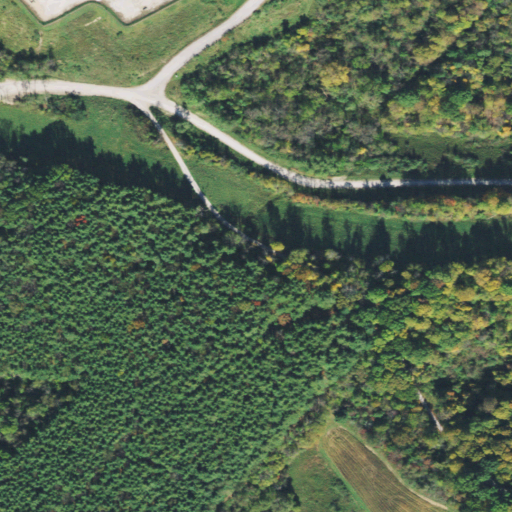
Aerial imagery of ridge(s) in Ohio named Grape Ridge containing deciduous forest, evergreen forest, mixed forest, pasture, shrub, low intensity development, grassland, high intensity development, and medium intensity development